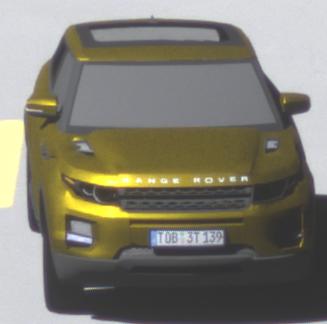
Make: Land Rover
Model: Range Rover Evoque 2.0 Si4
Detailed model: Range Rover Evoque (I)
Model produced from: 2011/08
Model produced until: 2013/11
Doors: 5
Color: yellow
Road condition: dry road
Daytime: morning or afternoon
Contrast: high contrast